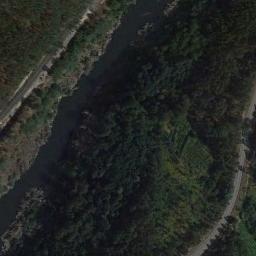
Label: river